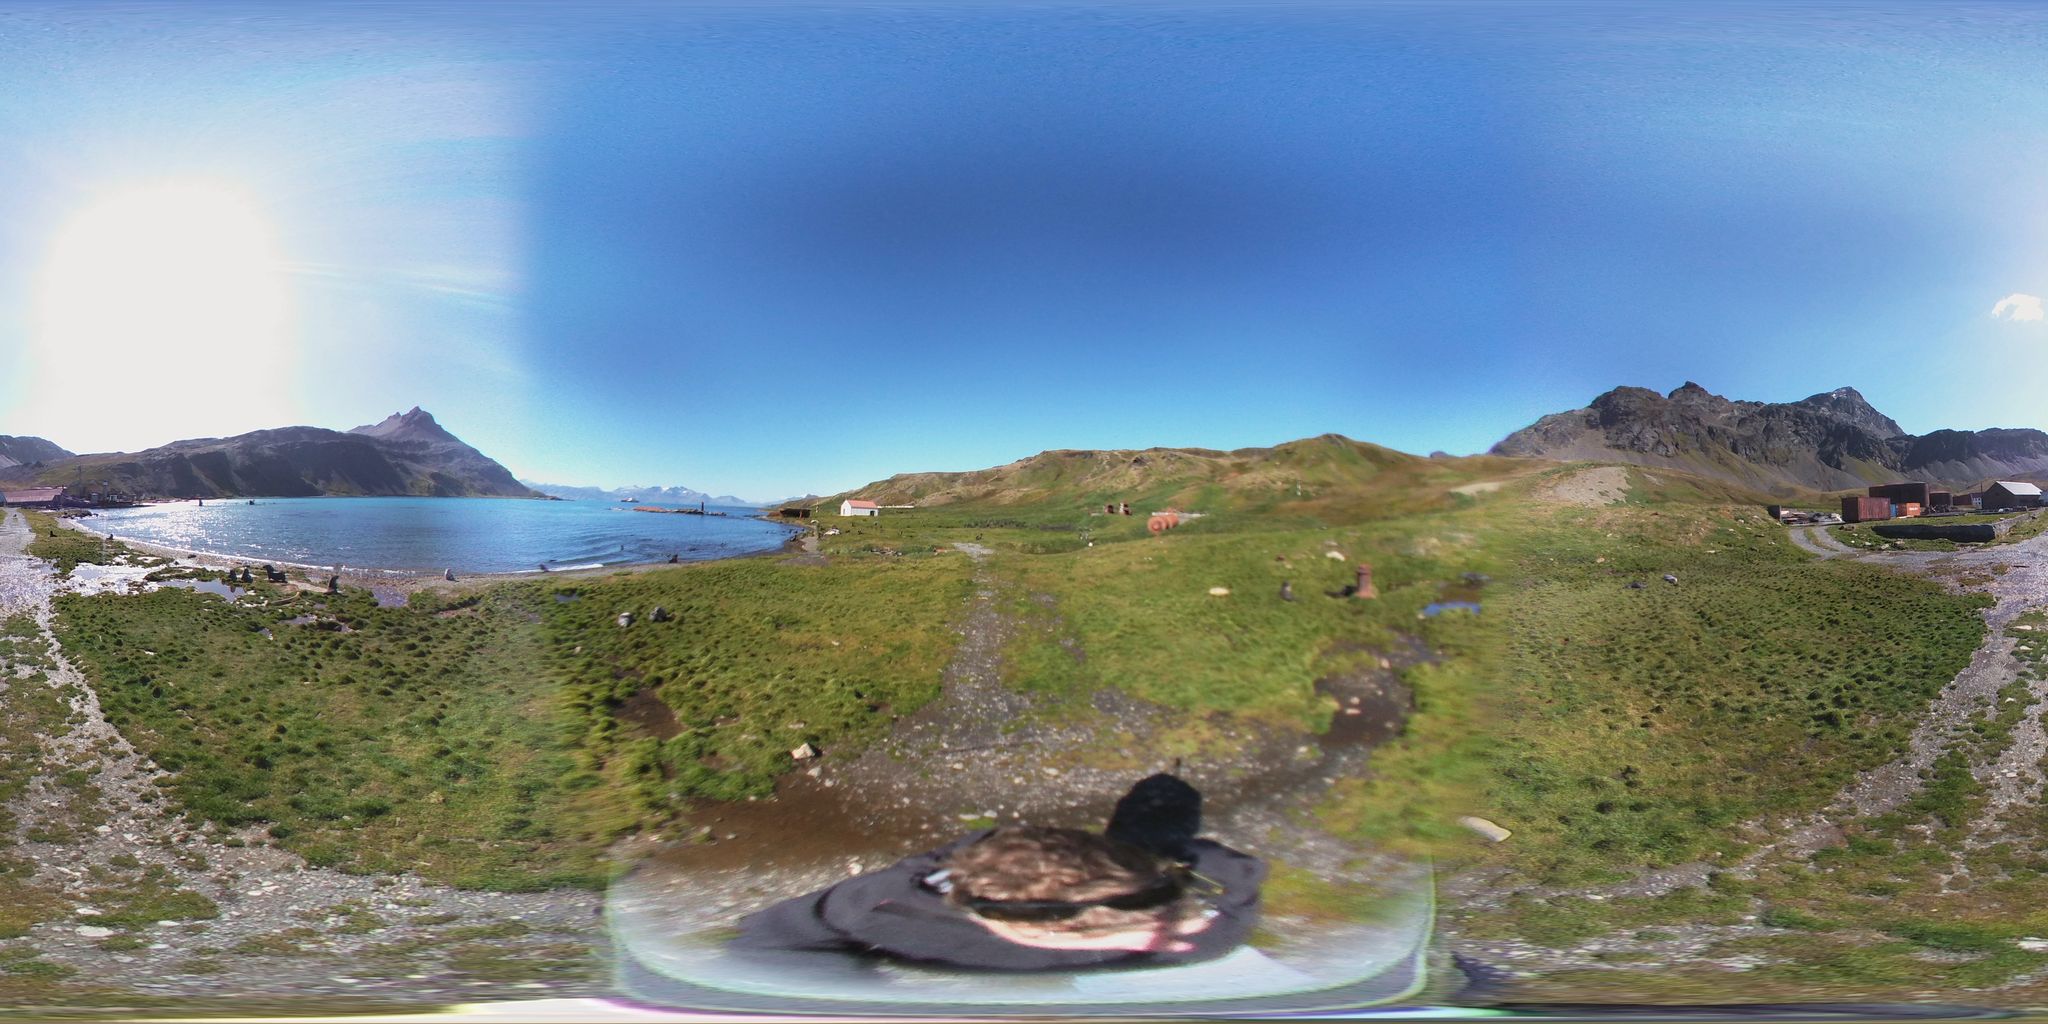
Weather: clear
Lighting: day
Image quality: slightly poor
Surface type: fields
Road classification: footway, track, path
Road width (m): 3.0
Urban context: water
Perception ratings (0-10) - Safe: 0.14, Lively: 1.67, Beautiful: 6, Boring: 8.73, Depressing: 2.84, Wealthy: 1.76